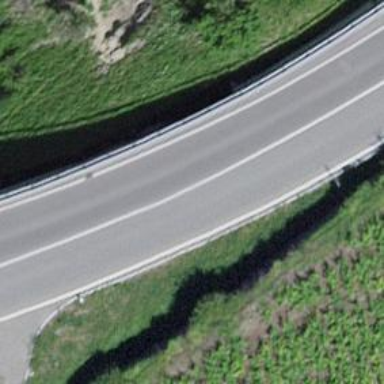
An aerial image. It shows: Secondary road with asphalt surface.